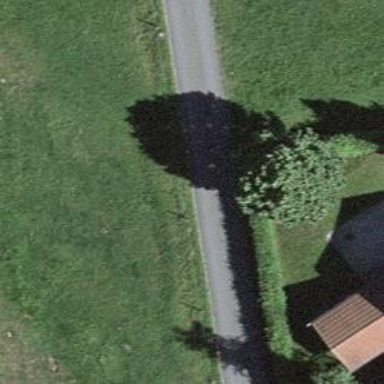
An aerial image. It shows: Hedge barrier.